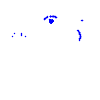
Particle: pion